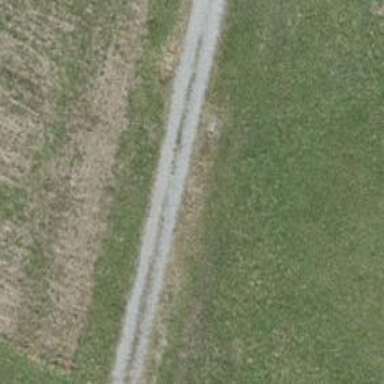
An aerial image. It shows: Pebblestone track with grade3 tracktype.